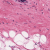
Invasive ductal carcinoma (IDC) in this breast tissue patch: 0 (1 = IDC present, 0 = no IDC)